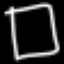
Label: square